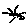
Label: zigzag